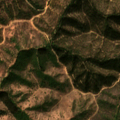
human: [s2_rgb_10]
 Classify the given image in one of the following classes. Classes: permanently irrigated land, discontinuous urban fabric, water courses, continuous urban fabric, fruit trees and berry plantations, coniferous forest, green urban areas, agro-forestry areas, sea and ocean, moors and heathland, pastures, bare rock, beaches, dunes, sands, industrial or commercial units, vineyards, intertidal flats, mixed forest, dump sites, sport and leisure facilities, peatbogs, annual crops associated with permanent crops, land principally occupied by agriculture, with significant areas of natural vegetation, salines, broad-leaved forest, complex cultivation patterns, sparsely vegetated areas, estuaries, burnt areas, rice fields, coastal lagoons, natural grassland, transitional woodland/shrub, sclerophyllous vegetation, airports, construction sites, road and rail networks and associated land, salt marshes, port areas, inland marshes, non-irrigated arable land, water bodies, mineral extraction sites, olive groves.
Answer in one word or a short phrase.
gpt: broad-leaved forest, transitional woodland/shrub